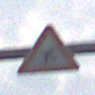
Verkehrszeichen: FlugbetriebRechts
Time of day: MorningAfternoon
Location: Outdoor (Urban)
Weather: Overcast
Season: NotSpecified
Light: Natural